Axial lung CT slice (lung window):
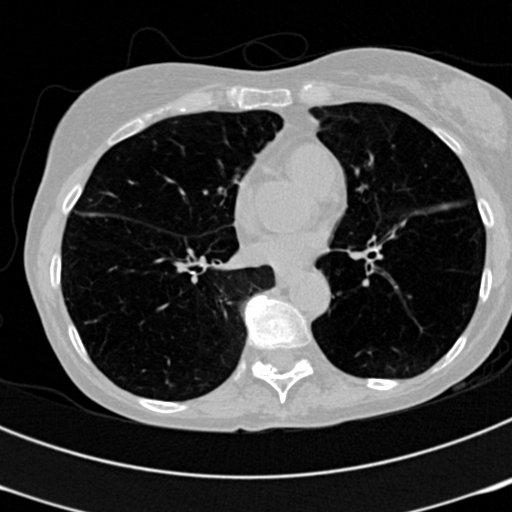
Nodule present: no